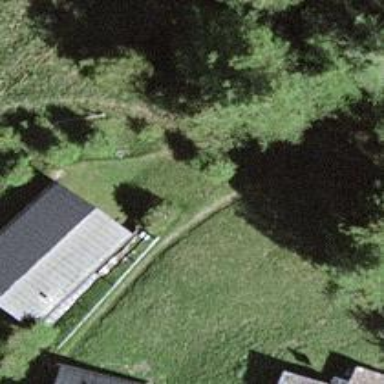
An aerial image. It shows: Cabin is depicted in the image.